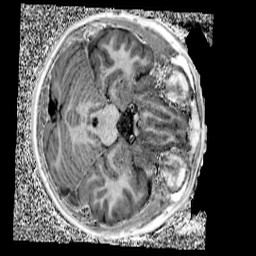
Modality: UNIT1
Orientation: axial
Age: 11
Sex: male
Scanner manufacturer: siemens
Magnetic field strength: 3 T
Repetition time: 4 s
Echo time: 0.00299 s